Question: I have a simple object of an Recipe that I want to represent here.
'''
name:One,
category: Veg,
ingredient:[
"This is Ingredient 1",
"This is Ingredient 2"
]
'''
So My component code look like this. I used 'ngFor' to get data and bind it to the input tag.
'''
<div *ngFor="let ingredient of recipe.ingredients; let i = index;" class="input-group each-step">
<span class="input-group-prepend" id="basic-addon1">
<span class="input-group-text">{{i+1}}</span>
</span>
<input type="text" class="form-control" [(ngModel)]="recipe.ingredients[i]" name="ingredient{{i}}">
</div>
'''
So I was able to bind data but there are two major problem. I feel like they related ones.
1. The name attribute that I wanted to represent using name="ingredient{{i}}" is not showing up.
2. Whenever I start writing it loose focus, as you can see in the Gif below.

How to resolve this issue, If i don't want to use ReactiveForms.
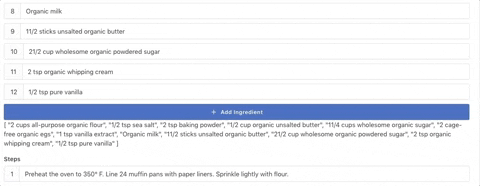
Answer: 'ngModel' will not work with variables. 'recipe' in *'ngFor' needs to be an array of valid JSON, so it can iterate. 'ngModel' not being correctly bound, it cannot update the model so it moves the focus. It should have shown something in error log though.
To make it work in ngFor iterate over an array with the length of recipe.ingredients.
'''
<div *ngFor="let ingredient of [1,2]; let i = index" class="input-group each-step">
<span class="input-group-prepend" id="basic-addon1">
<span class="input-group-text">{{i+1}}</span>
</span>
<input type="text" #input class="form-control" [(ngModel)]="recipes[0].ingredient[i]">
</div>
'''
<URL>
If the number of 'ingredient' elements is not 2 then create an array for iteration purposes:
Typescript:
'''
iterator = [];
constructor() {
this.recipes.forEach(item => item.ingredient.map(item =>
this.iterator.push(item)));
}
'''
HTML:
'''
<div *ngFor="let ingredient of iterator; let i = index" class="input-group each-step">
...
'''
<URL>